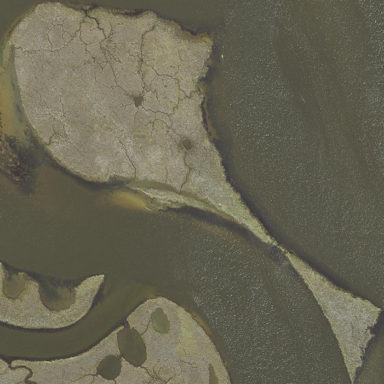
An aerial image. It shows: Saltmarsh wetland area.